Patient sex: F
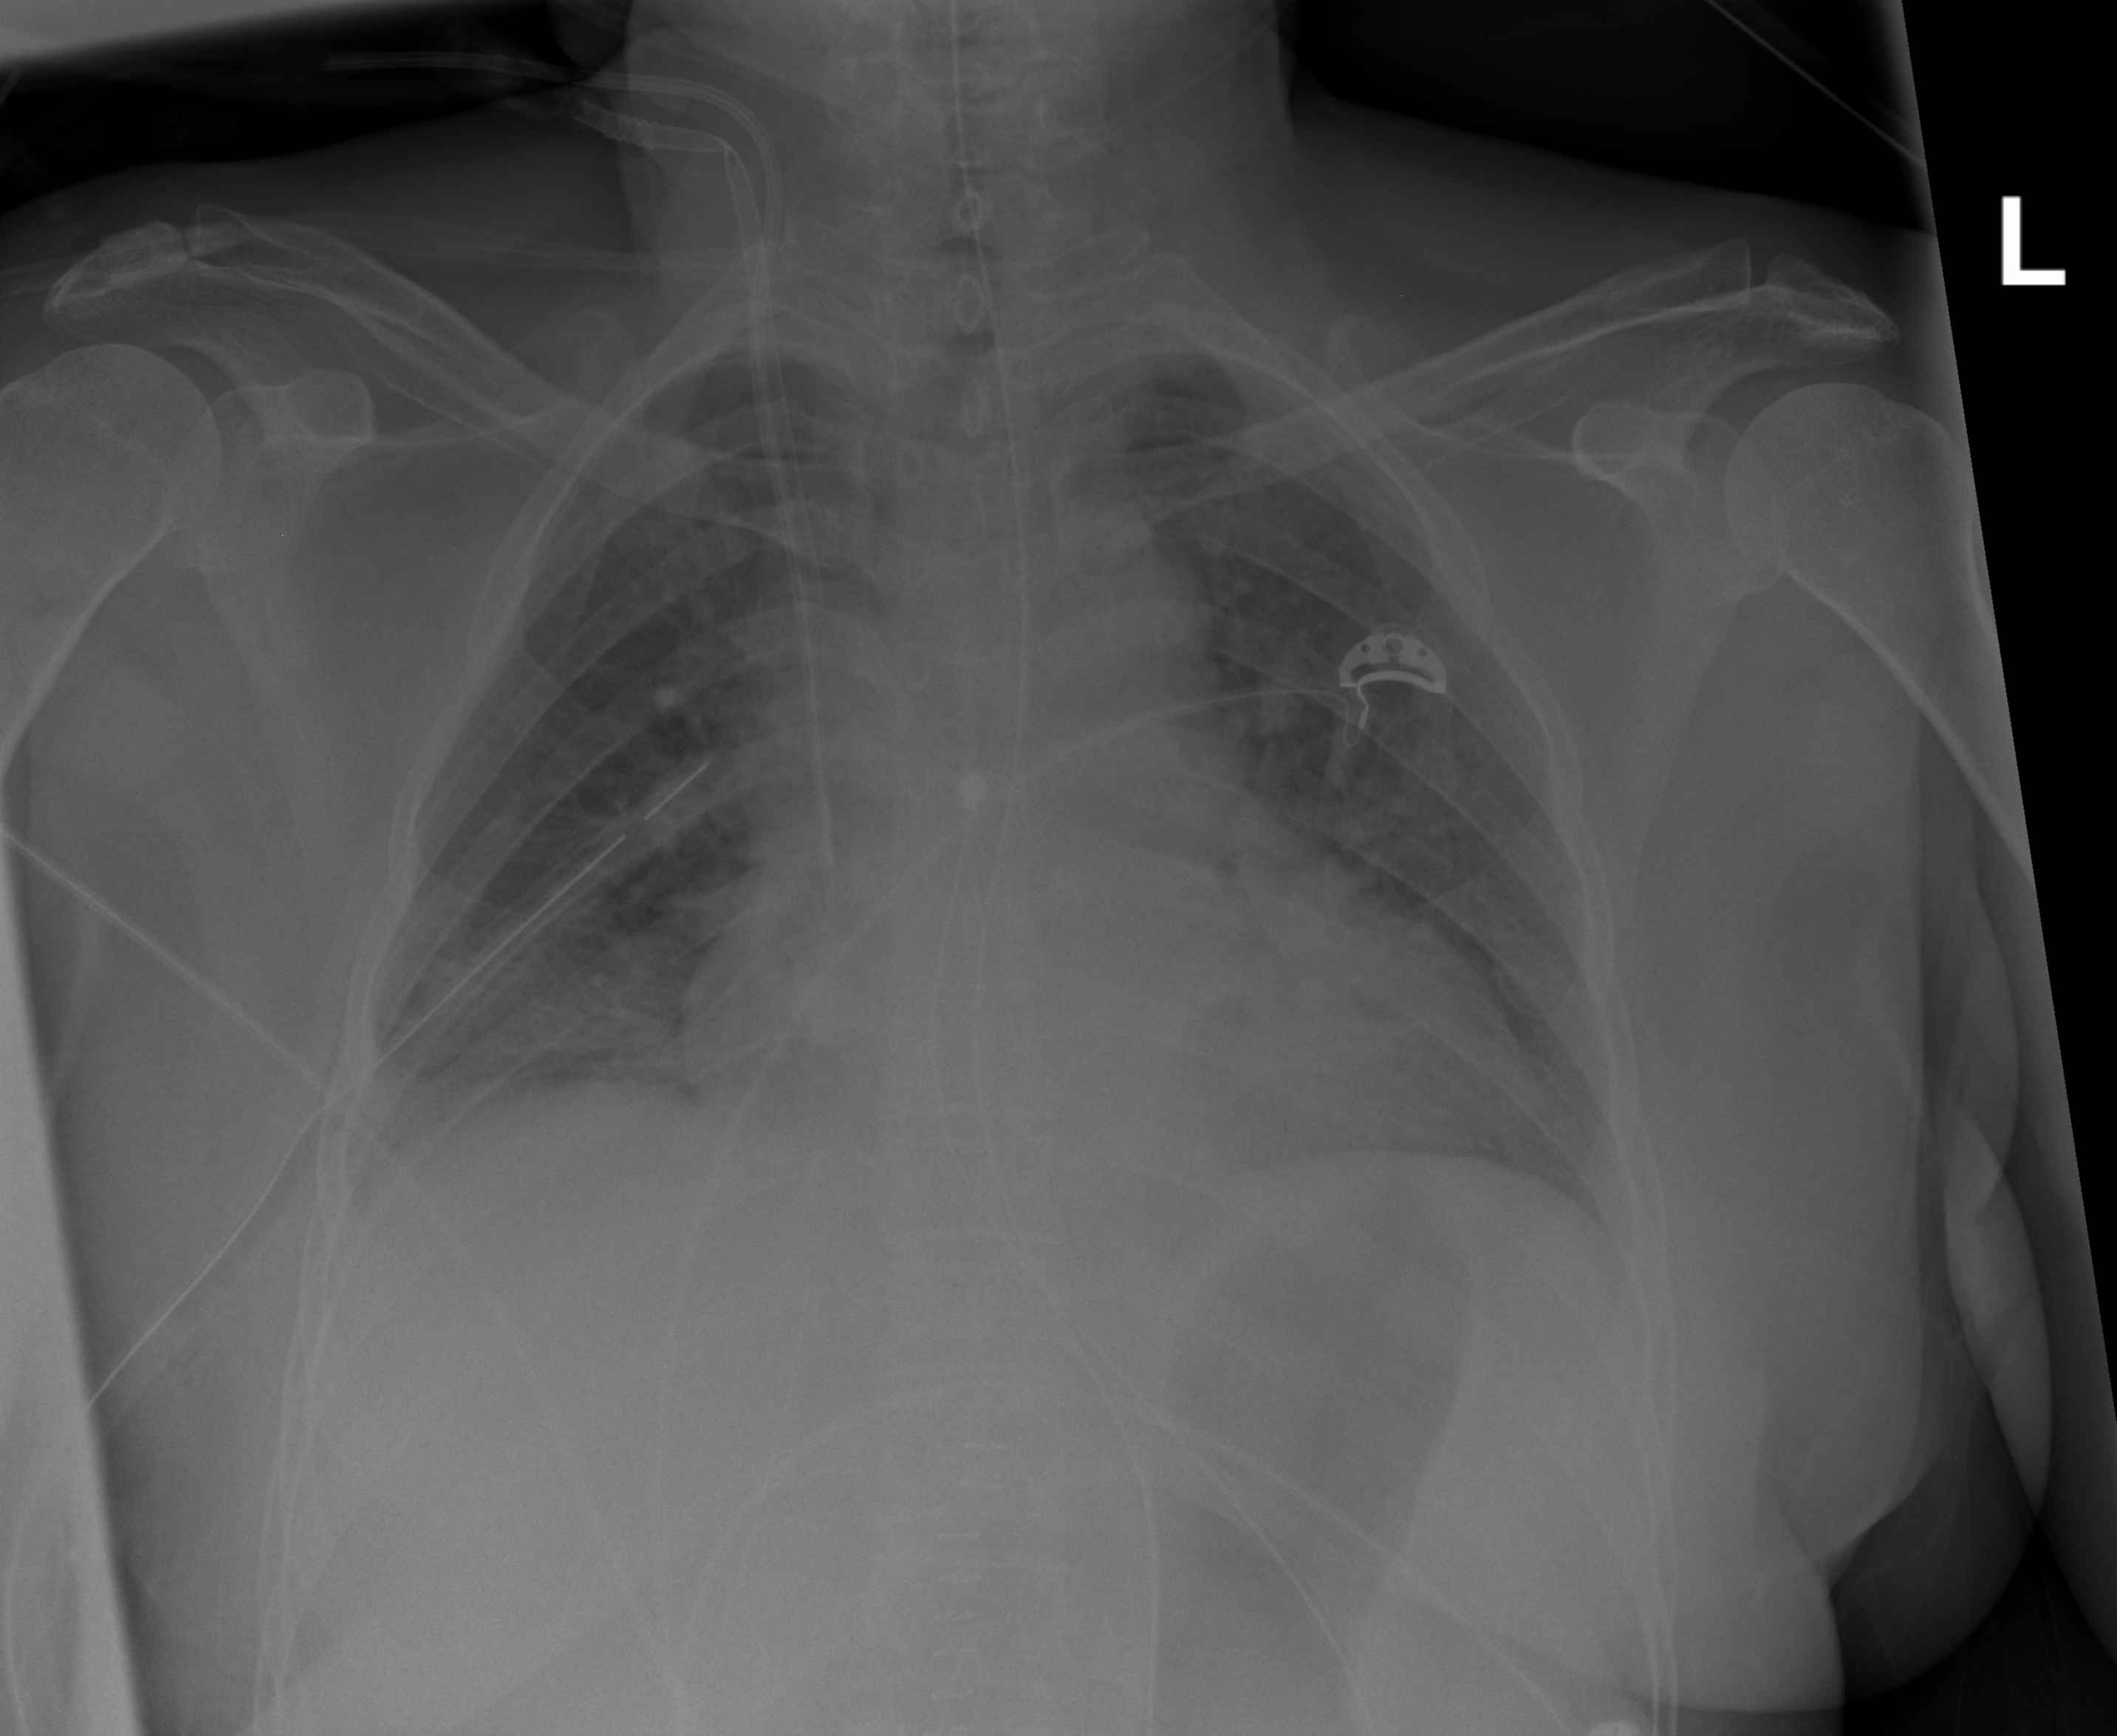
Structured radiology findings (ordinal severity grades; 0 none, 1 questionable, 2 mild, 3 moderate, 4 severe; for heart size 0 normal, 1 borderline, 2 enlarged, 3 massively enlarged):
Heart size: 2
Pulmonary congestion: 2
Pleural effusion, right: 2
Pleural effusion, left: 1
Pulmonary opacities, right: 0
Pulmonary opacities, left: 0
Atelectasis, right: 2
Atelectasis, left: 2